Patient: sex F, age 58
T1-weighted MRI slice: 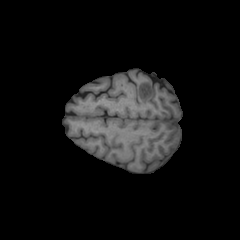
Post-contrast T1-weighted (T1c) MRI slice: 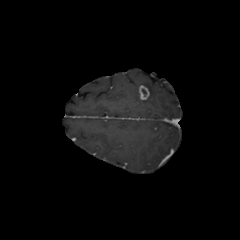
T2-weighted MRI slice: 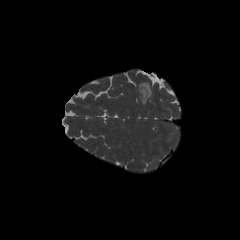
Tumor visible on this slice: yes
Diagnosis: Glioblastoma, IDH-wildtype
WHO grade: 4